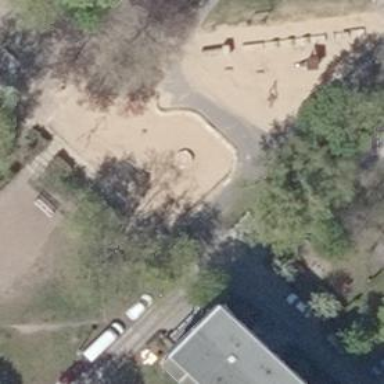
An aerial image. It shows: Playground with roundabout.